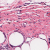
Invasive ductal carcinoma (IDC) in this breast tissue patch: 0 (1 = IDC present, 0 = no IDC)